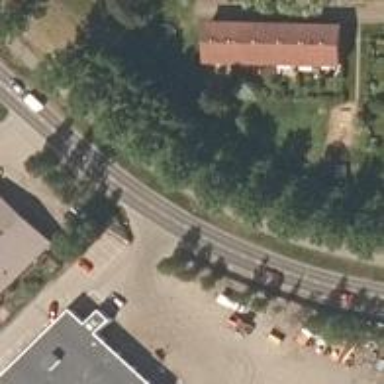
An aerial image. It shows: Tertiary road with asphalt surface. There is separate sidewalk and cycle track alongside.